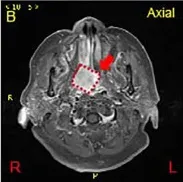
Magnetic Resonance Imaging (MRI) of the nasopharynx. (A, B) A polgs of Case 1 on MRI. A mass measuring approximately 38 * 32 mm was observed on the right side of the nasopharynx (Red dash line). Enhanced scanning reveals significant and uneven enhancement.
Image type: radiology (mri)